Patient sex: M
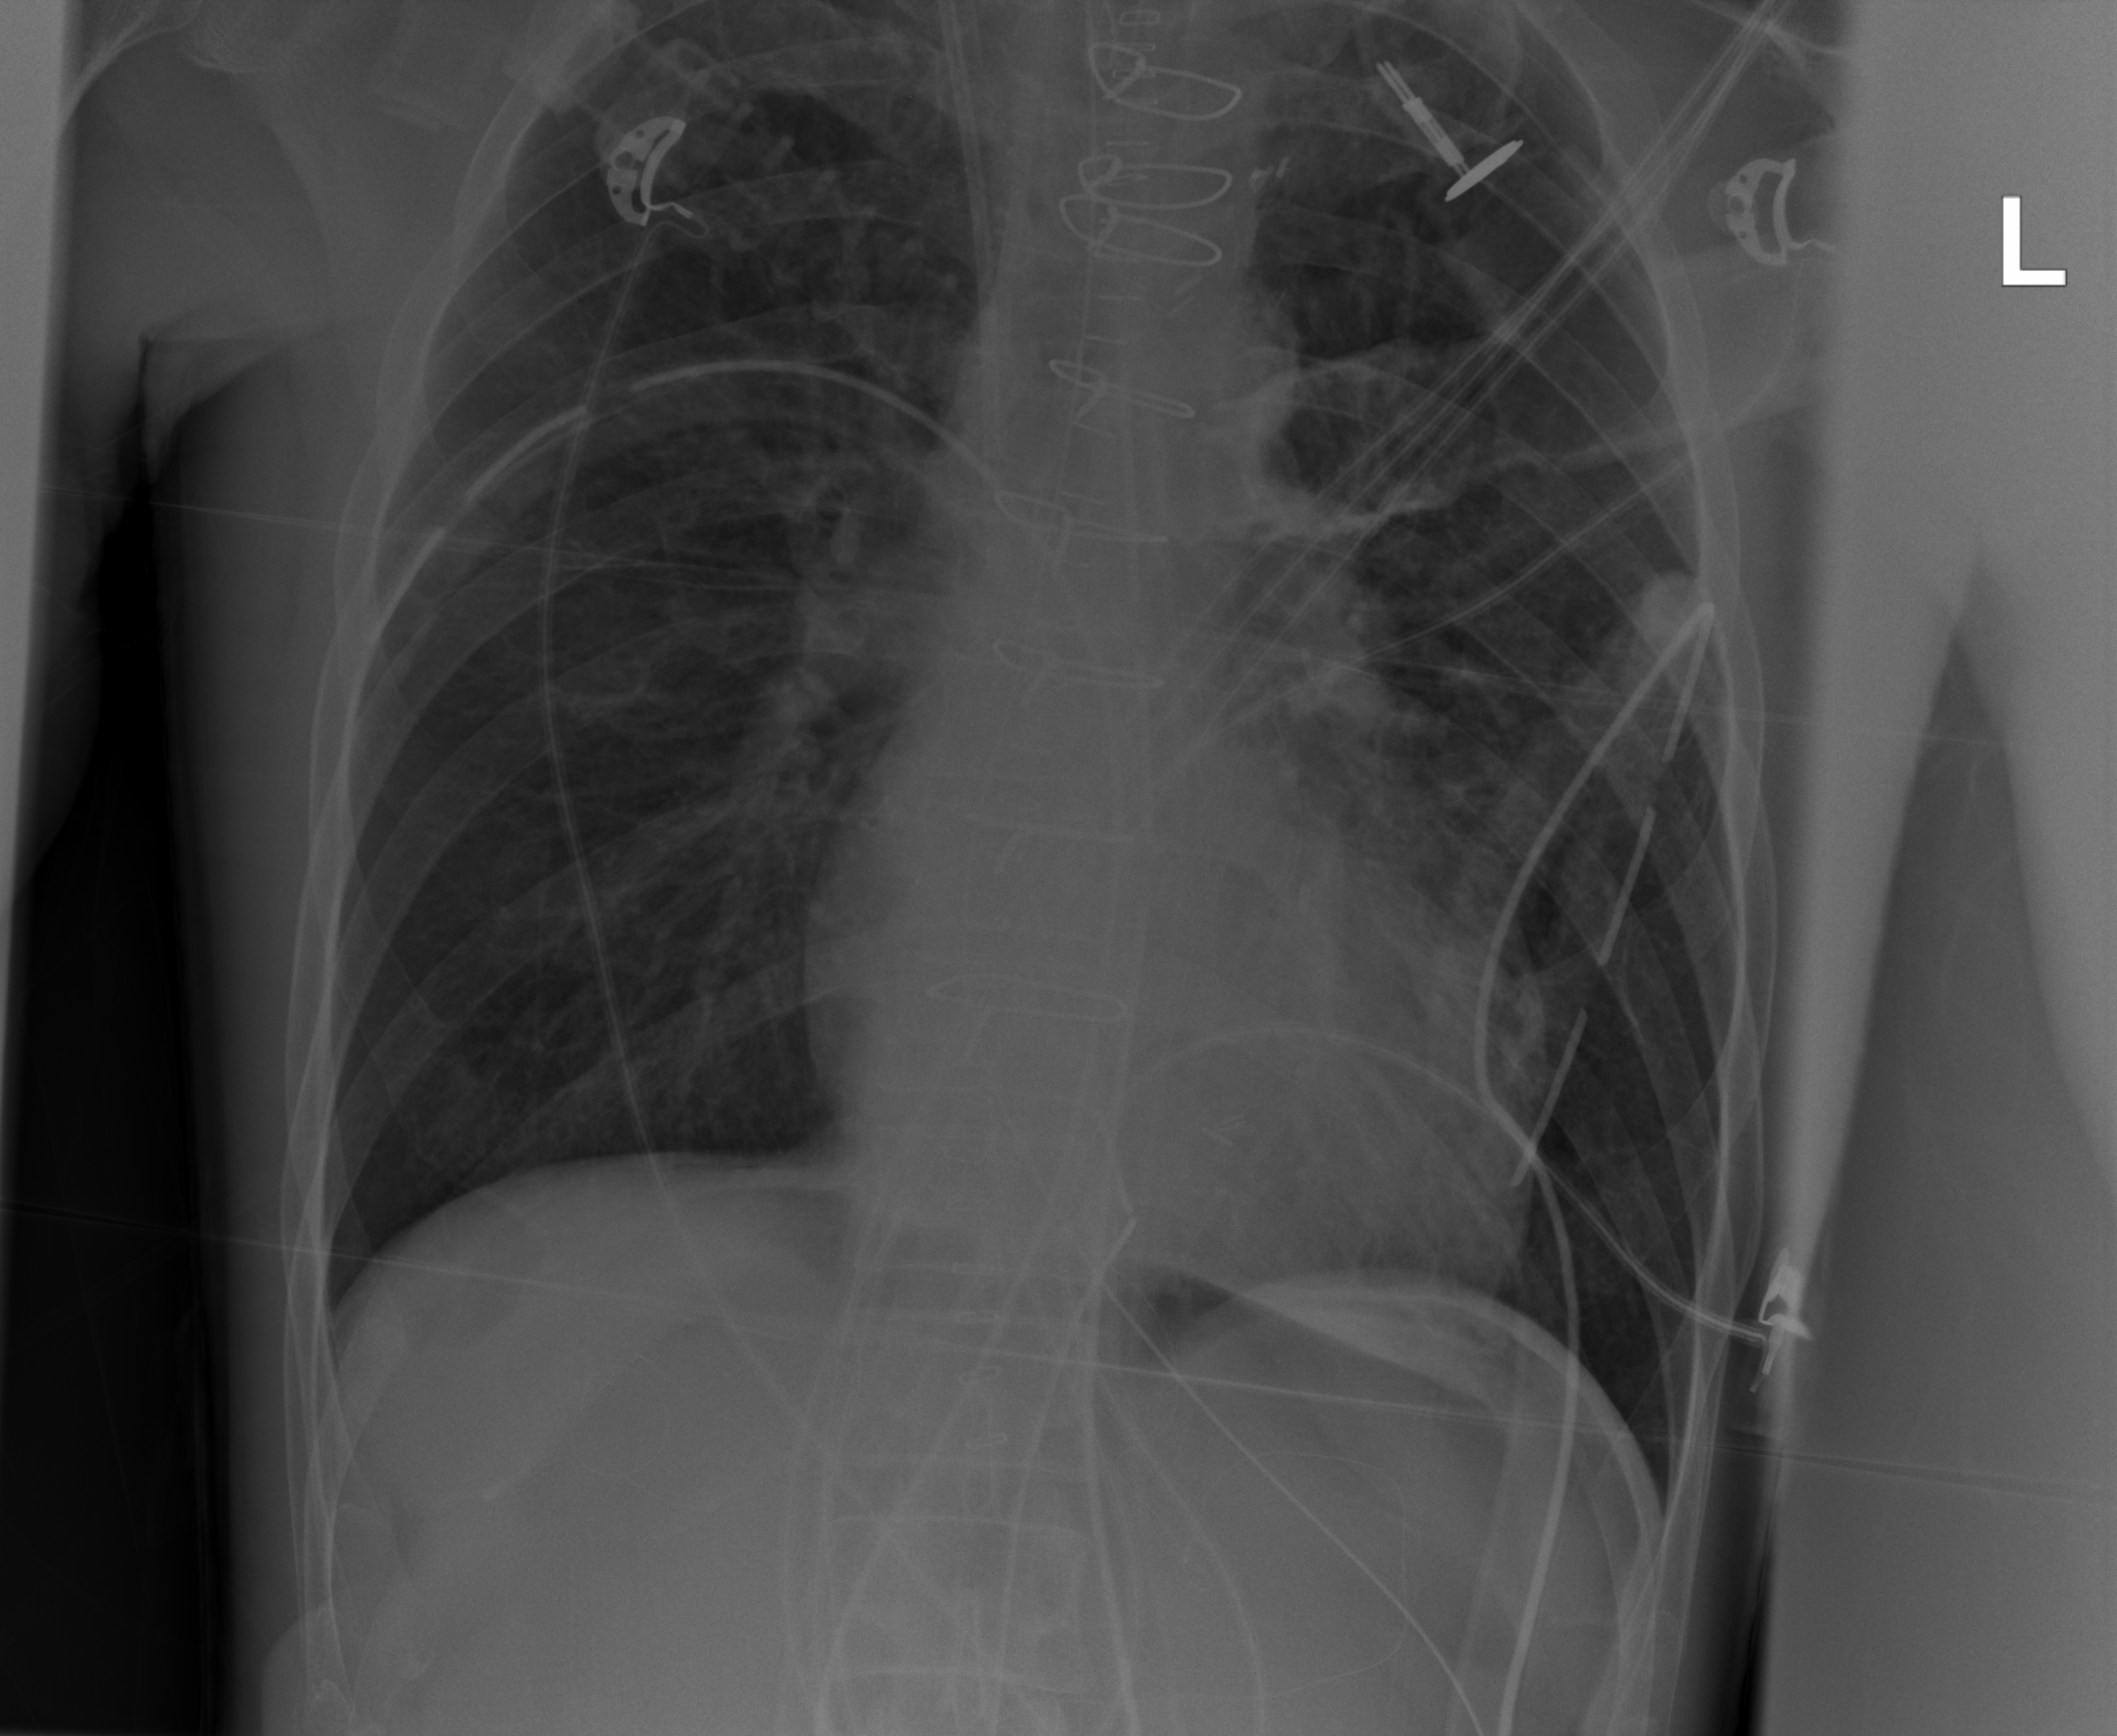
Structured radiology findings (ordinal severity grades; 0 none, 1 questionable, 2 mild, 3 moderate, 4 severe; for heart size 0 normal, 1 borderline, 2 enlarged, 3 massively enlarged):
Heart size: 1
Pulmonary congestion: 0
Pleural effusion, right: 0
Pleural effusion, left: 0
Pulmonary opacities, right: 0
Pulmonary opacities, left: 2
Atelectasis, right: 0
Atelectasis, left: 2